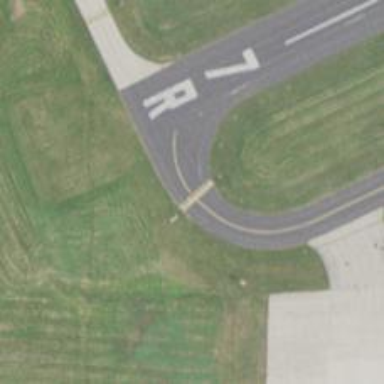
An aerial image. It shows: View of taxiway at the airport.